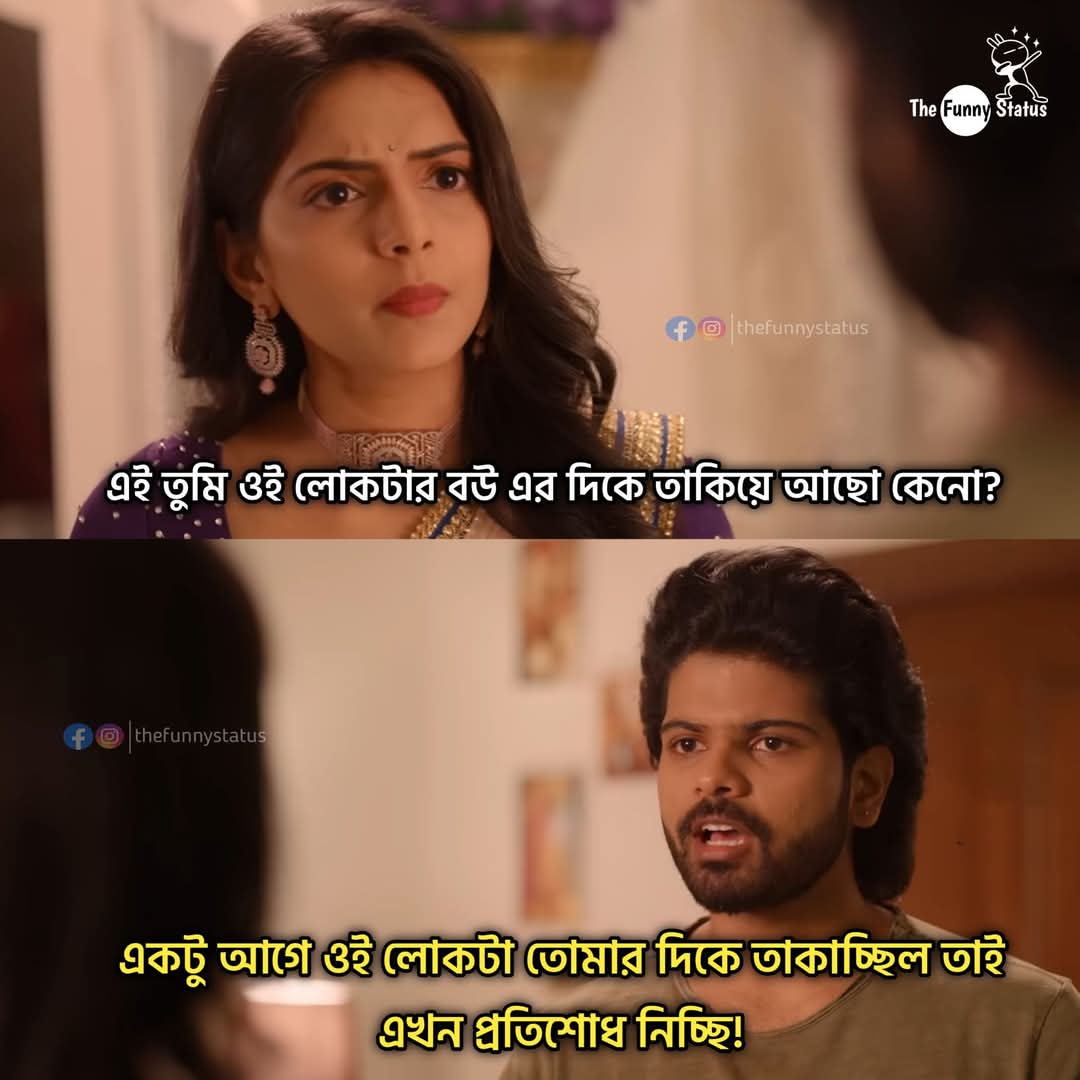
Text: এই তুমি ওই লোকটার বউ এর দিকে তাকিয়ে আছো কেনো?
একটু আগে ওই লোকটা তোমার দিকে তাকাচ্ছিল তাই এখন প্রতিশোধ নিচ্ছি!
Label: Non Hate